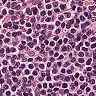
Metastatic tissue present: no